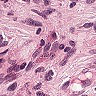
Metastatic tissue present: no